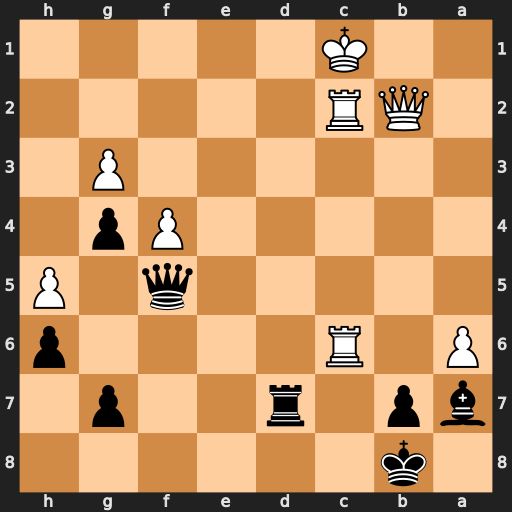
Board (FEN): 1k6/bp1r2p1/P1R4p/5q1P/5Pp1/6P1/1QR5/2K5
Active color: b
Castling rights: -
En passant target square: -
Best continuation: Be3+ Kb1 Rd1+ Ka2 Qa5+